Interaction volume radius: 5 \u00c5
Interaction volume height: 20 \u00c5
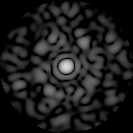
Disorder parameter: 0.8108